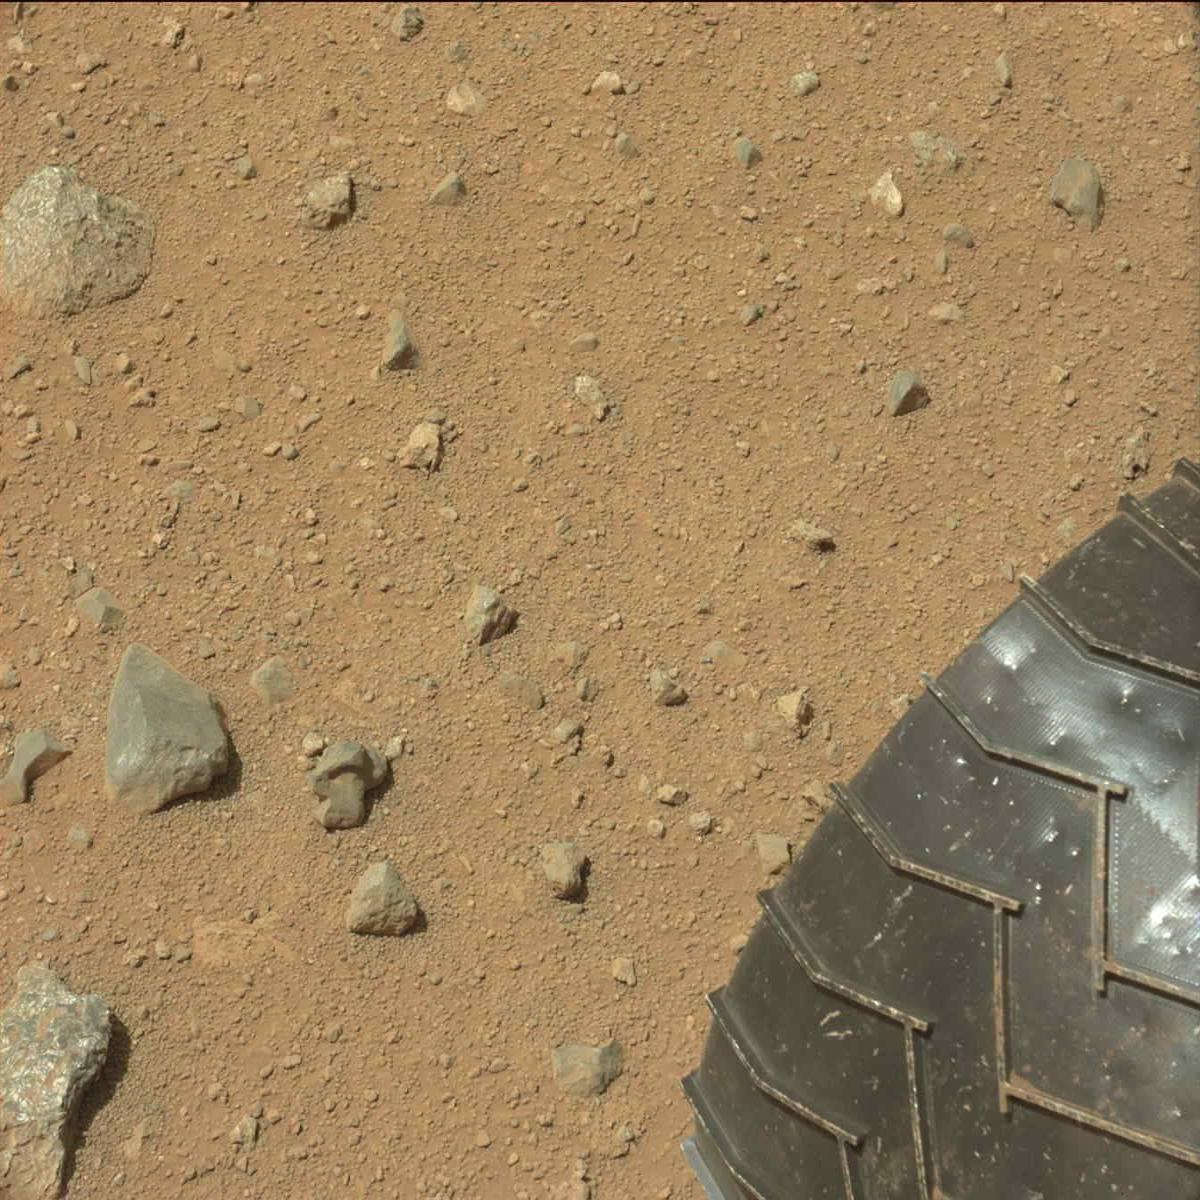
Terrain classes present: Bedrock, Rock, Rover, Sand / Soil